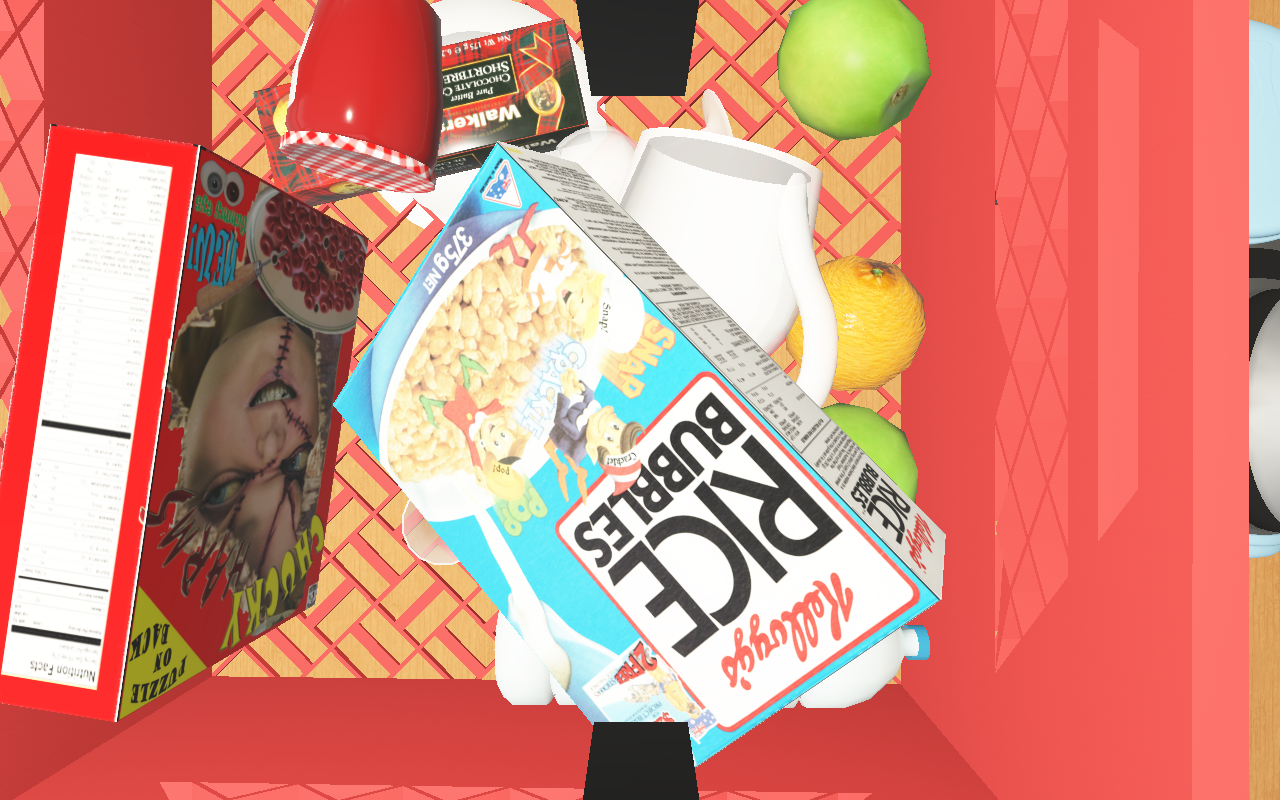
Objects in the scene:
carafe
apple
apple
orange
orange
cereal box
cereal box